Question: I have an association class named 'Role', like this:

I haven't really worked with association classes before, so I have to ask: Is this the correct use of it?
The idea is that each person has a specific role in each of the groups, while each group also knows the people they're associated with.
Even though I understand the principle, I have no clue how to actually implement it.
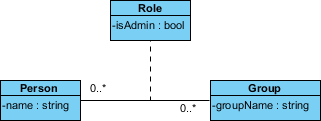
Answer: I think the straight-forward implementation is to have the association class (I'd name it 'GroupMembership' for clarity) contain
- - - 'isAdmin'
The 'Person' class contains a list of references to 'GroupMembership' objects, describing to which groups the person belongs to.
The 'Group' class also contains a list of references to 'GroupMembership' objects, giving you information about the members of the group.